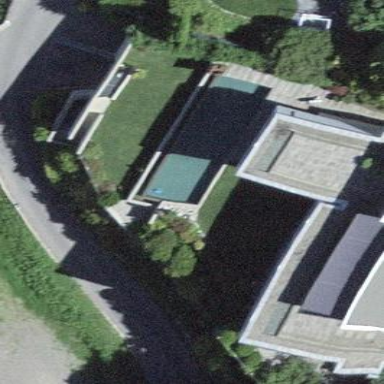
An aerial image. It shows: Swimming pool located in leisure land.